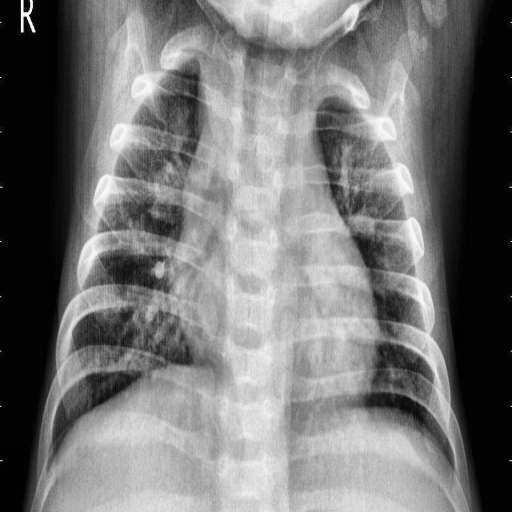
Finding: PNEUMONIA